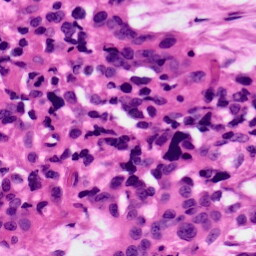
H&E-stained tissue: Ovarian